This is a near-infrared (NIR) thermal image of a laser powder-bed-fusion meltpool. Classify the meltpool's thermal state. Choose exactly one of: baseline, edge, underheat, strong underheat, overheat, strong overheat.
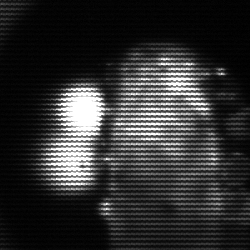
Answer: strong underheat